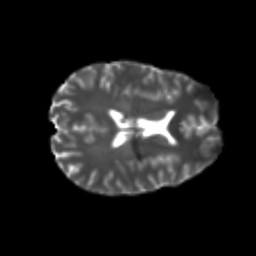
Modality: T2w
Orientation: axial
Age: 24
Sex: female
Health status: healthy
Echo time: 0.074 s